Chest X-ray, PA view. Patient: 51 years old, sex F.
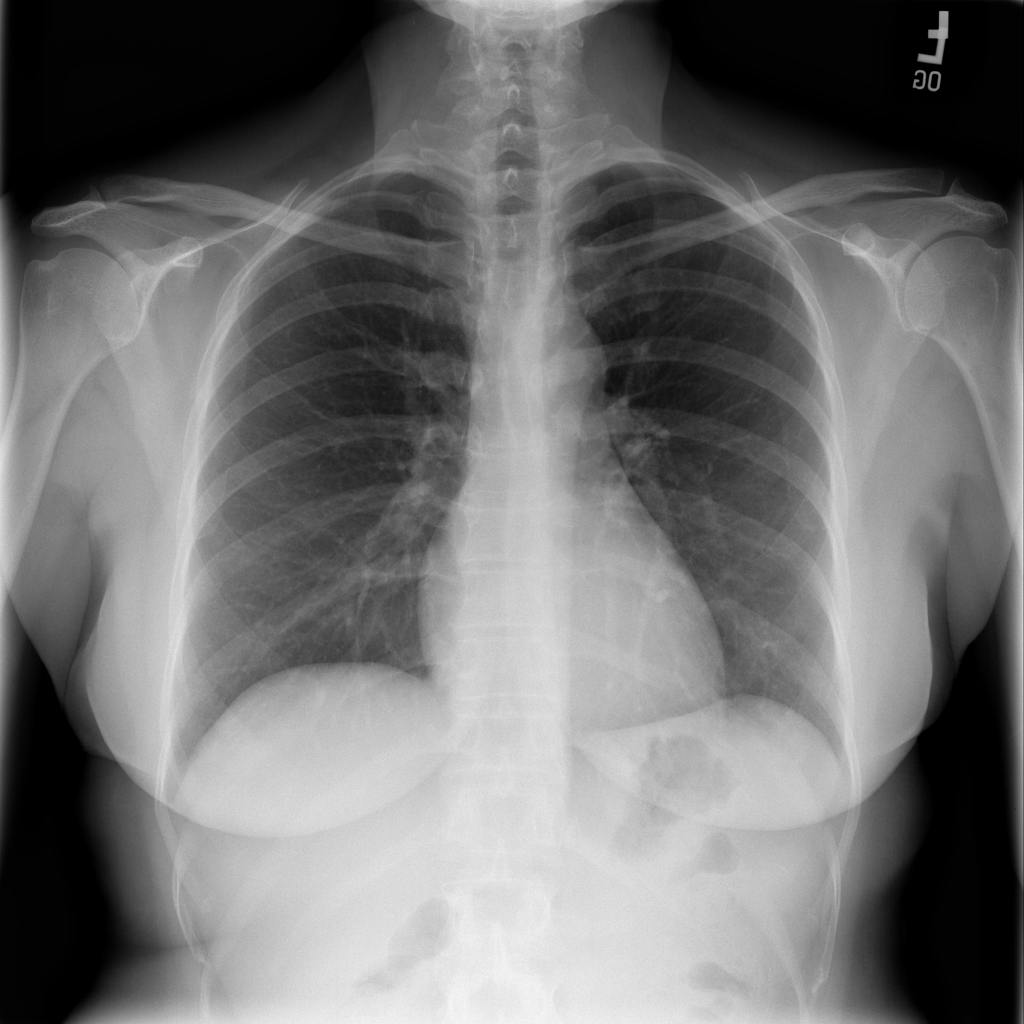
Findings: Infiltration